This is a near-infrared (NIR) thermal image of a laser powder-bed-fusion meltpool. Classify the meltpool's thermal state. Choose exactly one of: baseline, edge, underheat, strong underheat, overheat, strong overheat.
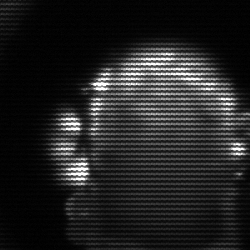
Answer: baseline